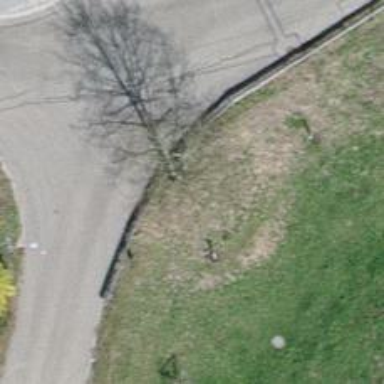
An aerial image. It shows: Urban tree adds touch of nature to the surroundings.